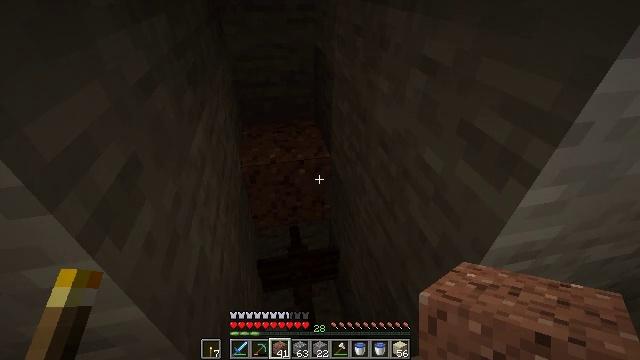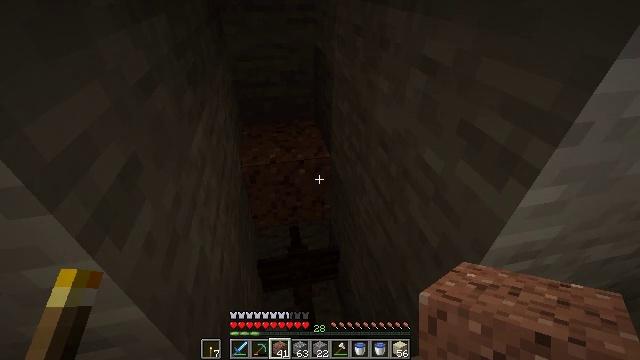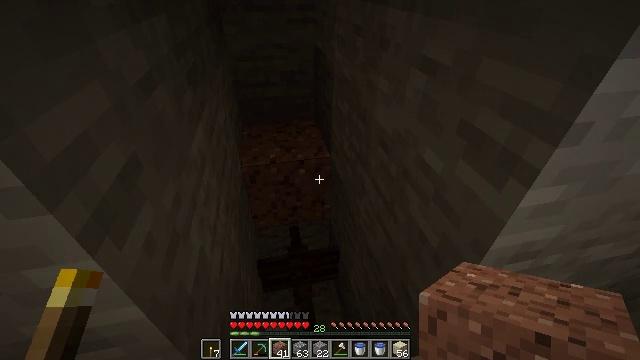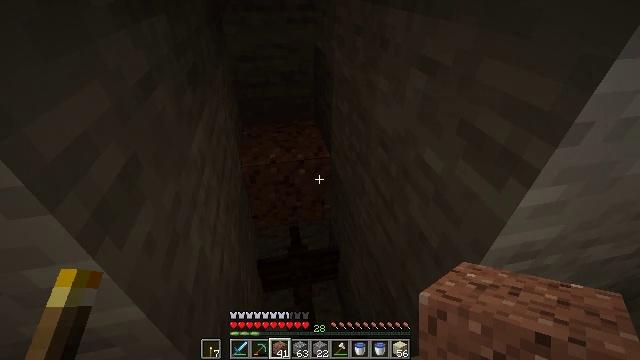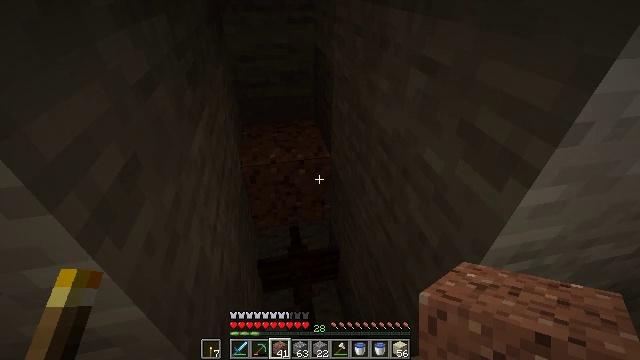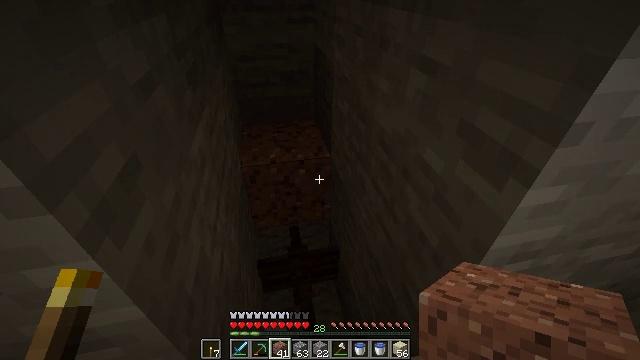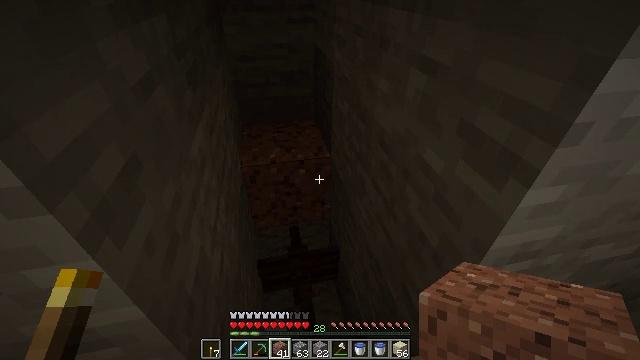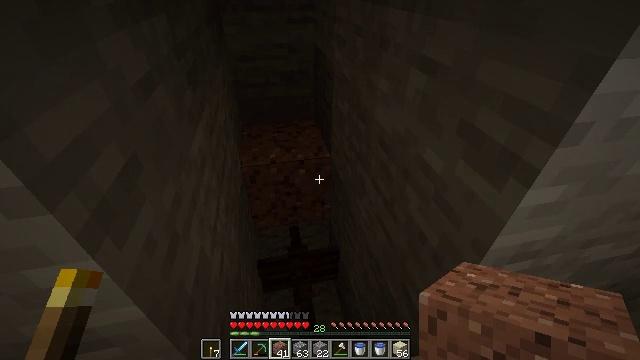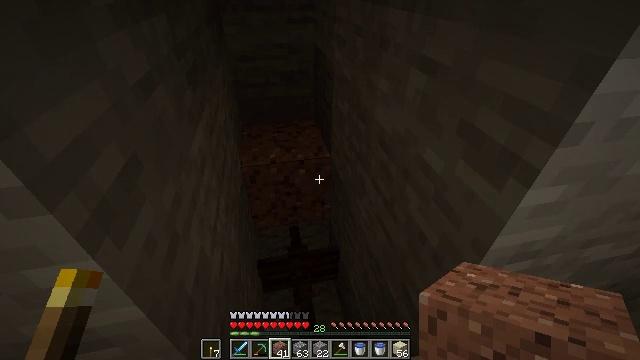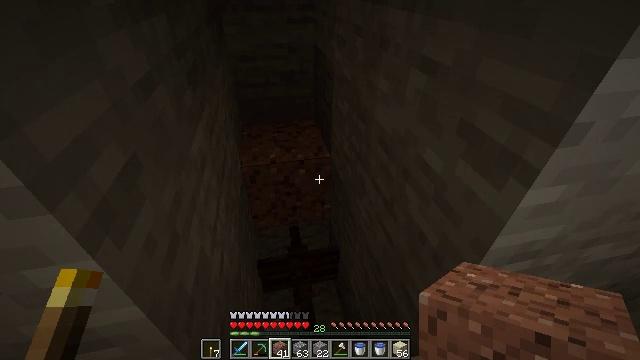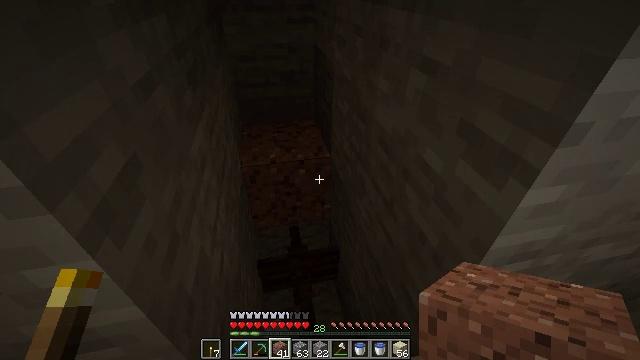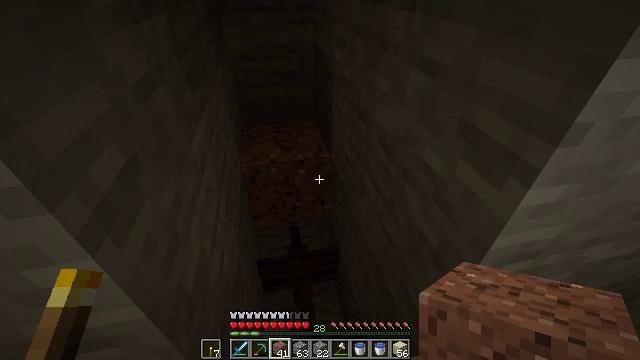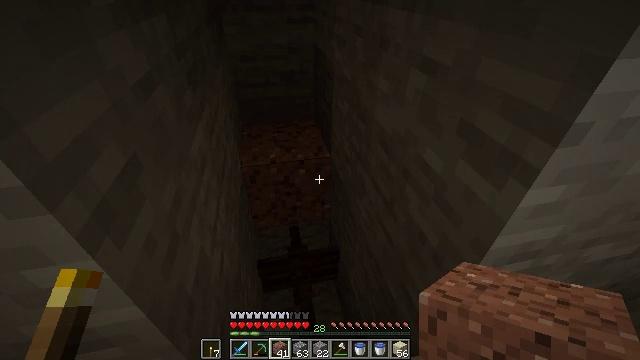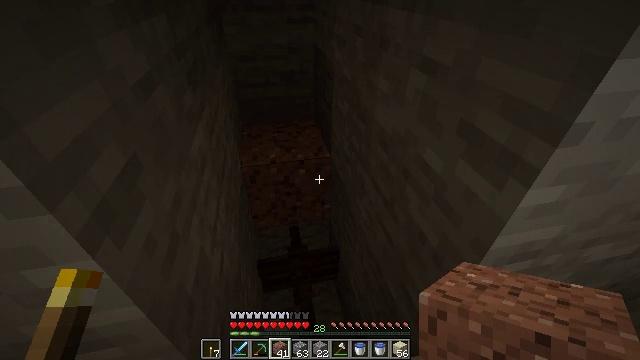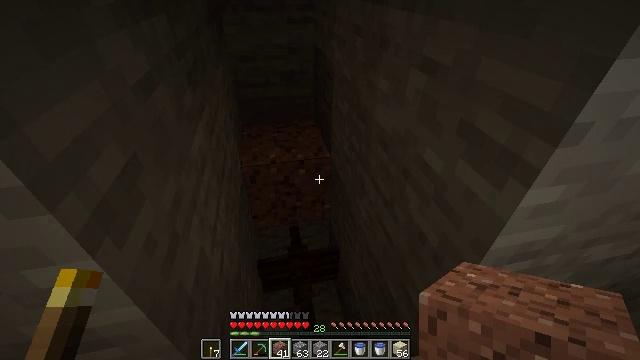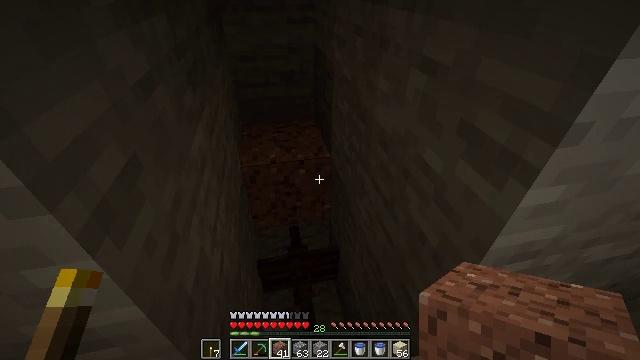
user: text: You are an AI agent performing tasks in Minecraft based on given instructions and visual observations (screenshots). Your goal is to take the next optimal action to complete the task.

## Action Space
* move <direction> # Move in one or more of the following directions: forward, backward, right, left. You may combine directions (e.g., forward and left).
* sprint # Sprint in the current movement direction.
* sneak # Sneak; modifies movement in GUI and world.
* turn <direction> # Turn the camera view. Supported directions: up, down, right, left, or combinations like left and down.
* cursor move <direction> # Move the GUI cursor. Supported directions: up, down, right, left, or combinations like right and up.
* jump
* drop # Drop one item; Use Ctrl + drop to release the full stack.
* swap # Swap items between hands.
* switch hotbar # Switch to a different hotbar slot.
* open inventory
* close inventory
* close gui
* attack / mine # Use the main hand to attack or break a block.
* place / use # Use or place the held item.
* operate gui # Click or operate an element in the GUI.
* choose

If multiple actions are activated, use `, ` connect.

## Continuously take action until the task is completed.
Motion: motion action
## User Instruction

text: Mine the sandstone slab for reuse.
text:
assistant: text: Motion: no_op
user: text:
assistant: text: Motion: no_op
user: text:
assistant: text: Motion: no_op
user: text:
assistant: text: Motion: no_op
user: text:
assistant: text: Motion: no_op
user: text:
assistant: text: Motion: no_op
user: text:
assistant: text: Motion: no_op
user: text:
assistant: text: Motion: no_op
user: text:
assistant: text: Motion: no_op
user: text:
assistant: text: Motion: no_op
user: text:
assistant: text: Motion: no_op
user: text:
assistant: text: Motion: no_op
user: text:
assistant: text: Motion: no_op
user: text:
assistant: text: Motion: no_op
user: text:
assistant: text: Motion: no_op
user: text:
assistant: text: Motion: no_op
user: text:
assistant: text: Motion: no_op
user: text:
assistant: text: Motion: no_op
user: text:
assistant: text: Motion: no_op
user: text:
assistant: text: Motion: no_op
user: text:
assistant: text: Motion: no_op
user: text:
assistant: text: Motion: no_op
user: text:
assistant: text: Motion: no_op
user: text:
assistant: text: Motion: no_op
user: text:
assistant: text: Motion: no_op
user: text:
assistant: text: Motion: no_op
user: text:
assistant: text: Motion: no_op
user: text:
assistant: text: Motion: no_op
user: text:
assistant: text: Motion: no_op
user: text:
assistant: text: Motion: no_op